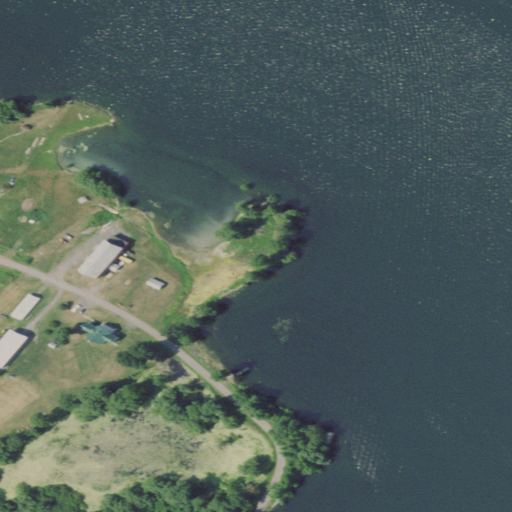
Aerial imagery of cape in New York named Clines Point containing open water, pasture, woody wetlands, low intensity development, open development, medium intensity development, herbaceous wetlands, high intensity development, grassland, and evergreen forest